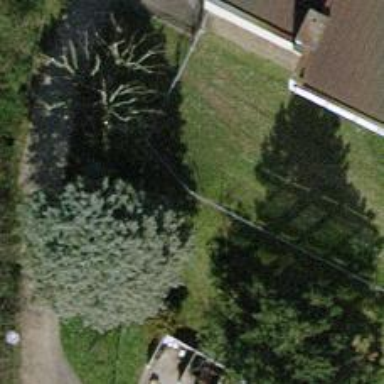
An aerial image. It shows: Fence.